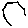
Label: hexagon